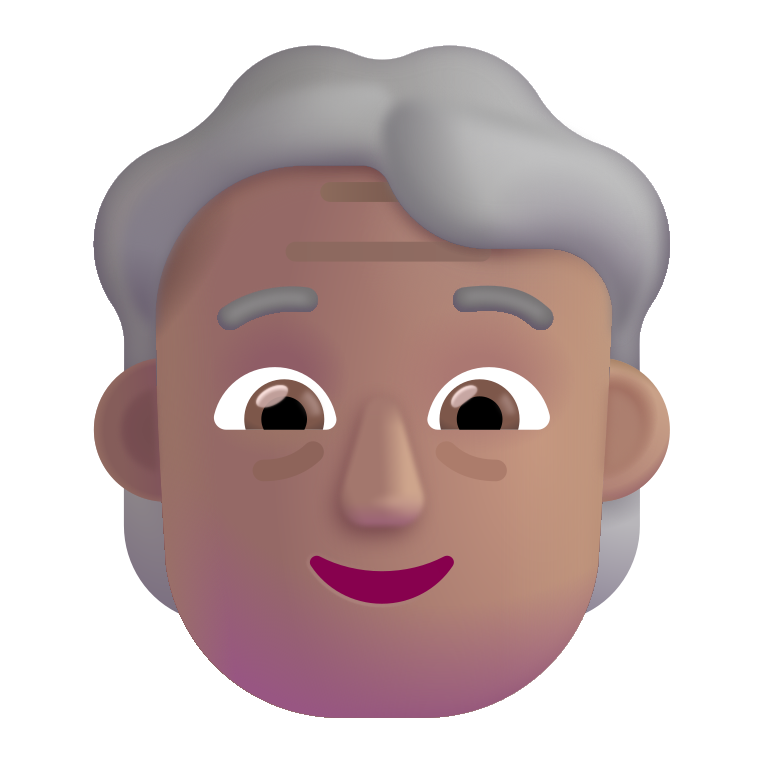
older person color